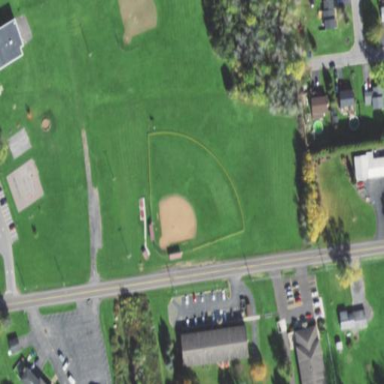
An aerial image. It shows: Baseball pitch for leisure land activities.